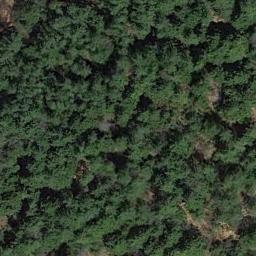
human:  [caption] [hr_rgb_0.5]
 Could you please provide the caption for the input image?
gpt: Many green trees are in a forest .

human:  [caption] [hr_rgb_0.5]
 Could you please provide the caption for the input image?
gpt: The forest is full of green trees .

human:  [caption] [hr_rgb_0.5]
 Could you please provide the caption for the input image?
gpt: The forest has a lot of dense dark green trees .

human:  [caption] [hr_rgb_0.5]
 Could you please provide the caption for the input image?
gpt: This is a dense forest .

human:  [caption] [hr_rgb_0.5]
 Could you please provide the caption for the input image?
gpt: A dense forest with many green trees .